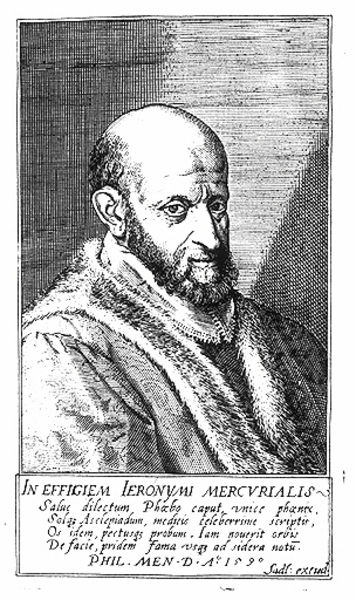
Titel: Bildnis des Geronimo Mercurialis
Künstler: Johann Sadeler
Institution: (Seriendruck)
Schlagwörter: dunkel, feder, kopf, mann, schatten, umhang, weiß, grau, licht, mund, nase, ohr, profil, schwarz, skizze, stirn, zeichnung, blick, hochformat, alt, bart, augen, bärtig, falten, gesicht, hermelin, kragen, mensch, pelz, rahmen, ärmel, bildnis, hals, herr, portrait, porträt, haare, mantel, adel, blatt, kinn, lippen, ohren, renaissance, schulter, fell, lächeln, holzschnitt, schrift, papier, grafik, graphik, rand, ernst, inschrift, datum, glatze, wange, dreiviertelprofil, unterschrift, druck, druckgraphik, schwarzweiss, schraffur, holzstich, radierung, stich, kupfer, seite, text, strich, koteletten, arzt, stift, pelzkragen, halbporträt, klerus, her, kupferstich, legende, andenken, blei, latein, motto, reformation, hieronymus, seriendruck, philipp, reformator, theologe, dunckel, liucht, meruial, kurrent, 16. jahrhundert, effigie, bdruck, mercurialis, portraut, phil, texst, ieronymi